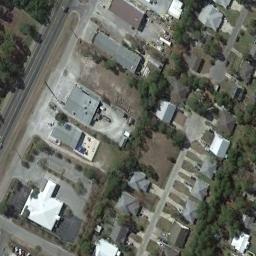
Label: residential